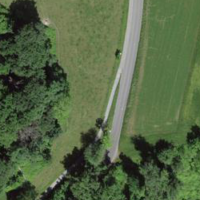
EUNIS habitat code: 25
Species observed at this site:
Vicia sepium
Circaea lutetiana